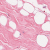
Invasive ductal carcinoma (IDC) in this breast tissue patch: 0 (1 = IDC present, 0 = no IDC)